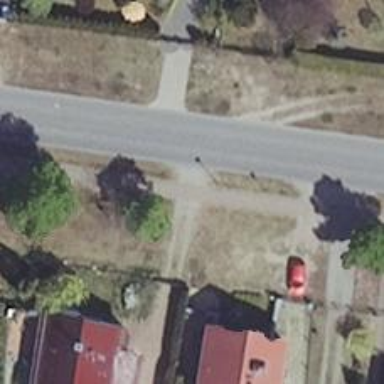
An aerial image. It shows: Driveway.